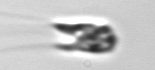
Label: Chrysochromulina_lanceolata